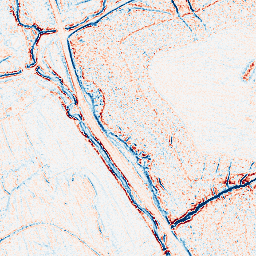
Category: edge_preserving
Decomposition family: bilateral
Decomposition parameters: d: 5
sigma_color: 50
sigma_space: 75
Upsampling method: linear_exact
Upsampling parameters: scale: 4
Upsampling scale: 4